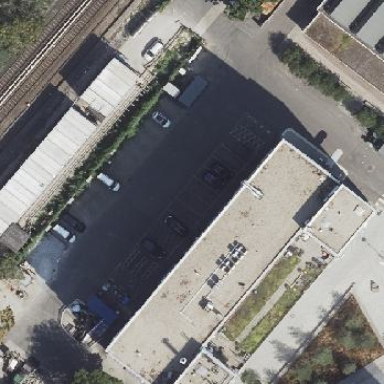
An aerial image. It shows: Parking available on the street side.